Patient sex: M
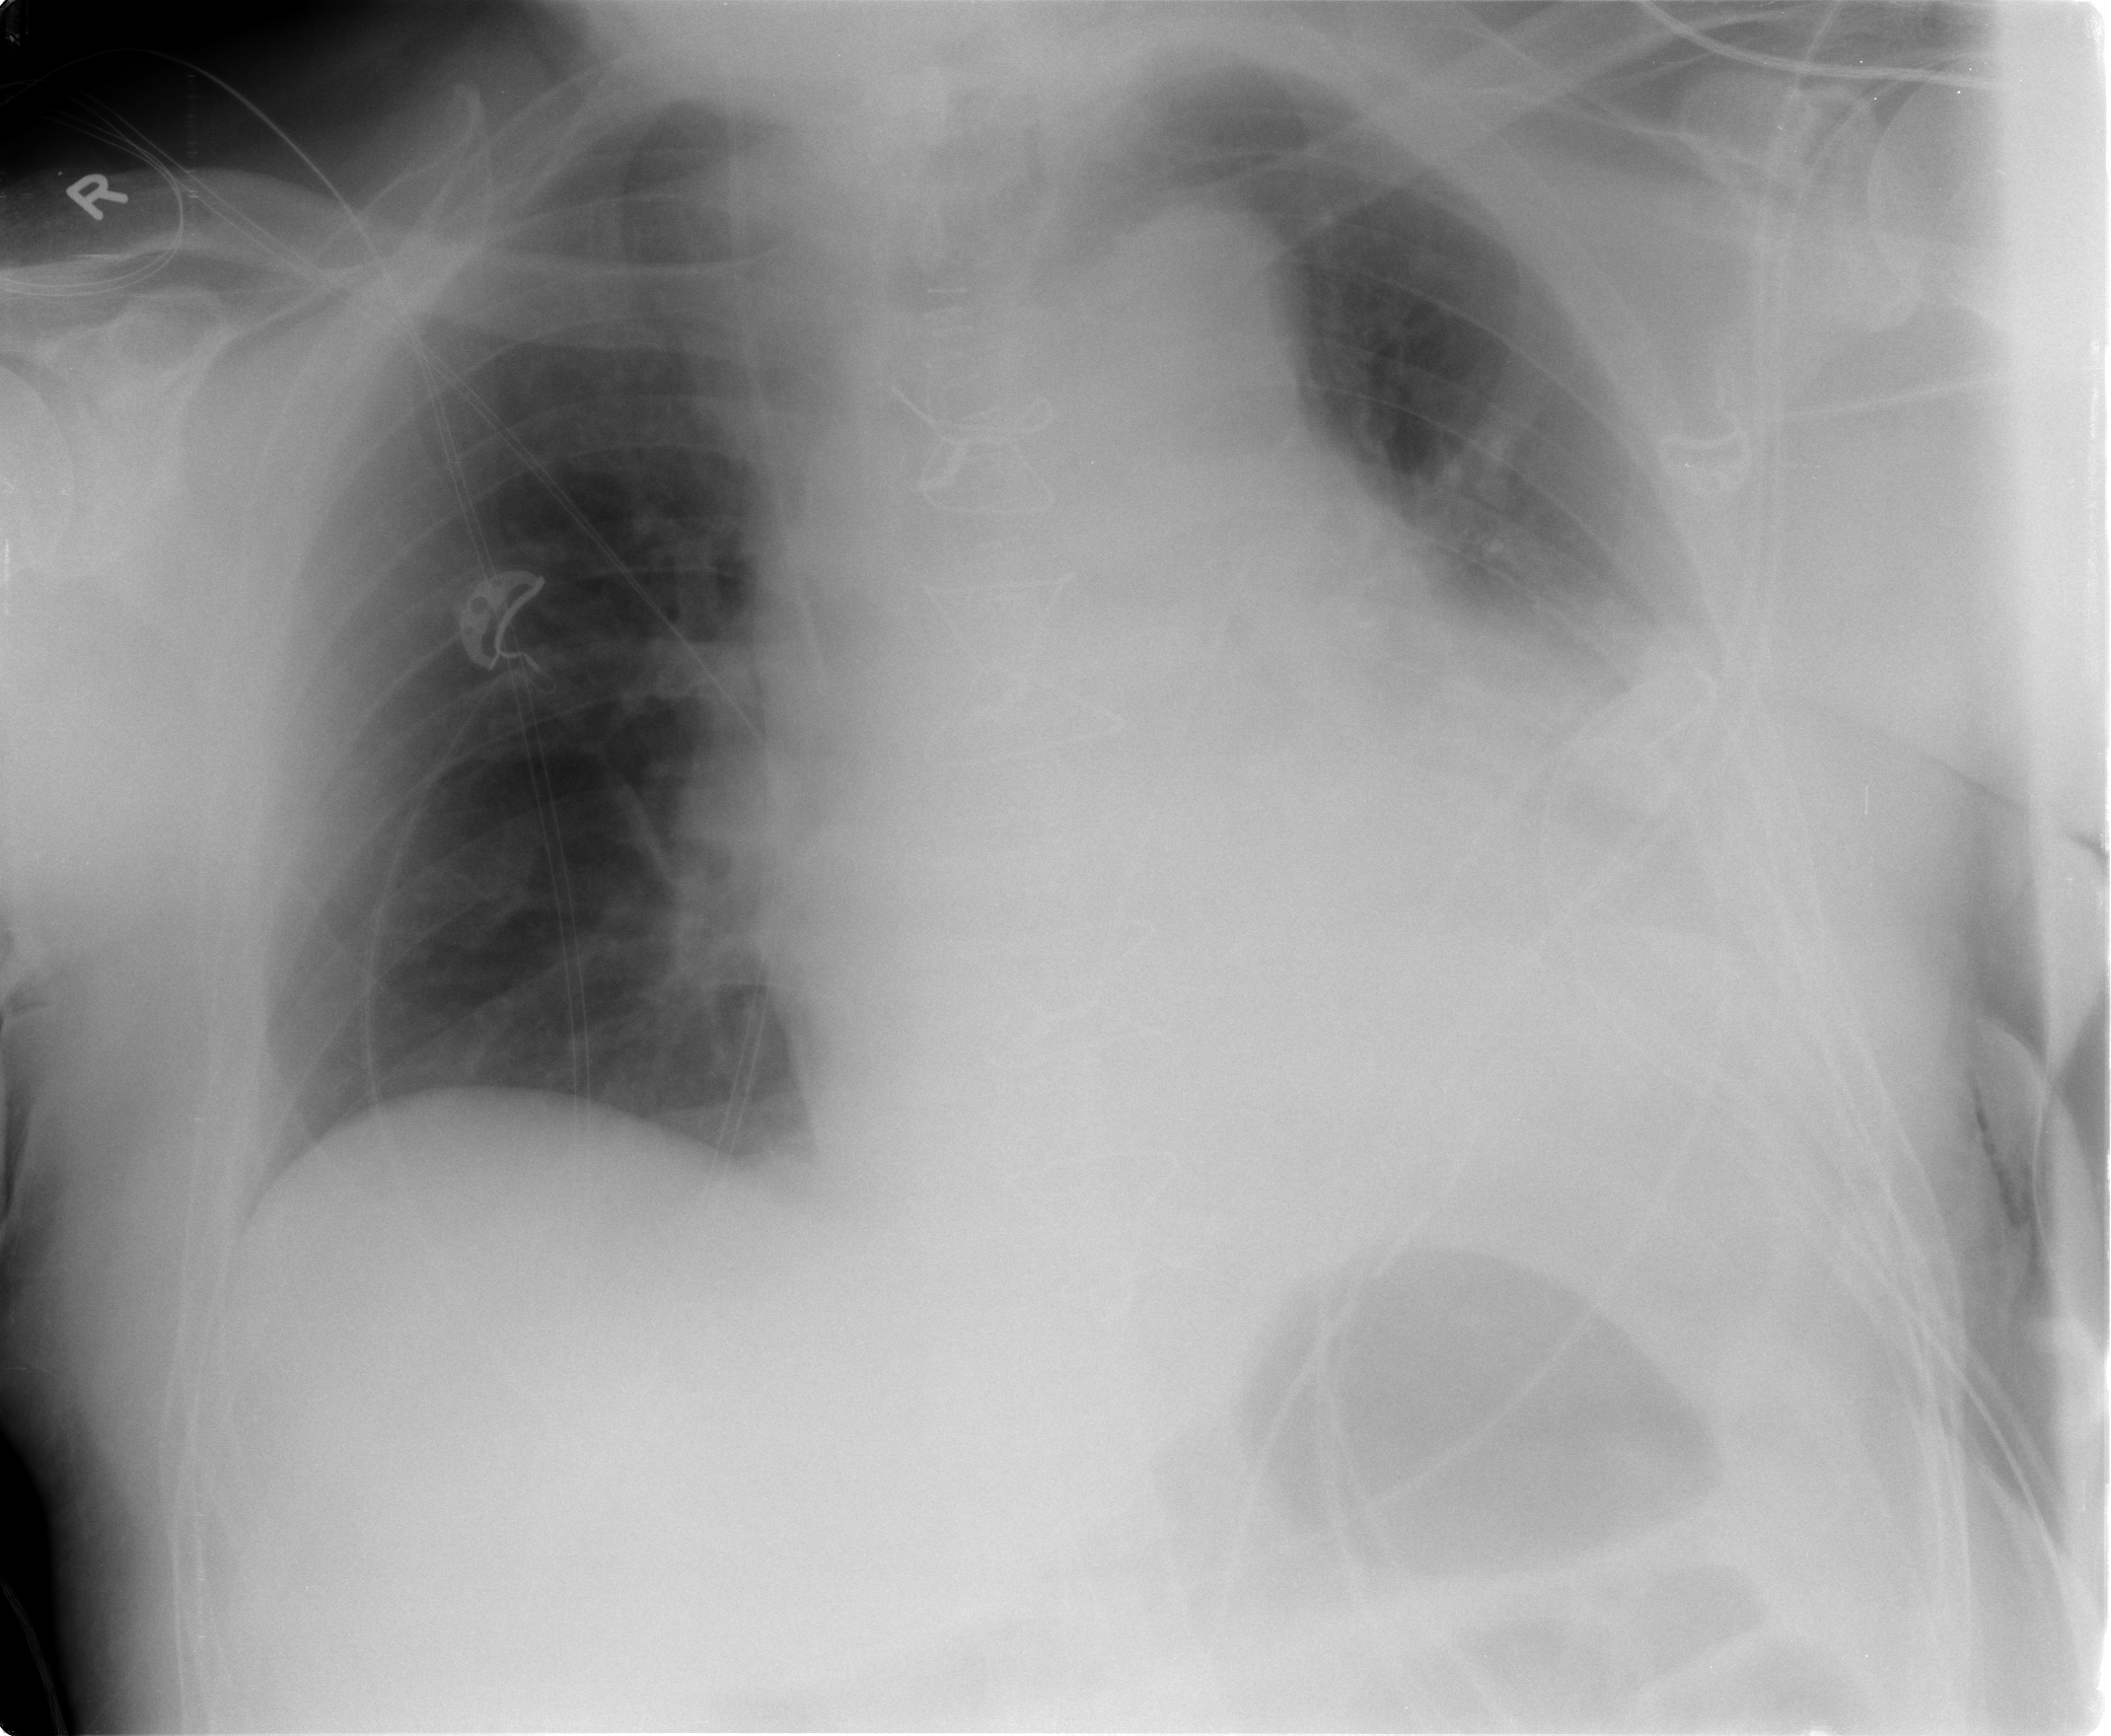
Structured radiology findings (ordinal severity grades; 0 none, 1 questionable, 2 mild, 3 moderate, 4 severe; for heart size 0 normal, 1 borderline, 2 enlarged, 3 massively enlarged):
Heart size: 2
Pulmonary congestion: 0
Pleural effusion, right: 0
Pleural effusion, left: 3
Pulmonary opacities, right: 0
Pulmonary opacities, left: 0
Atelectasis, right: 0
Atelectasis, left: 3